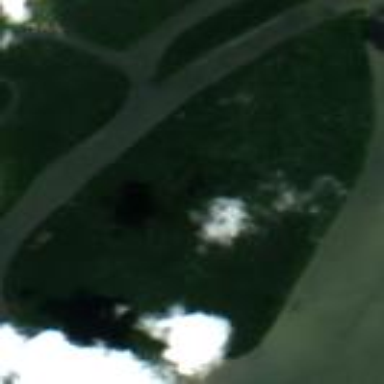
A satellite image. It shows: Woodland island situated in river.